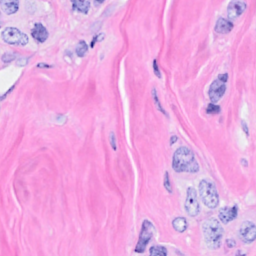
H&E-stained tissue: Breast